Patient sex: M
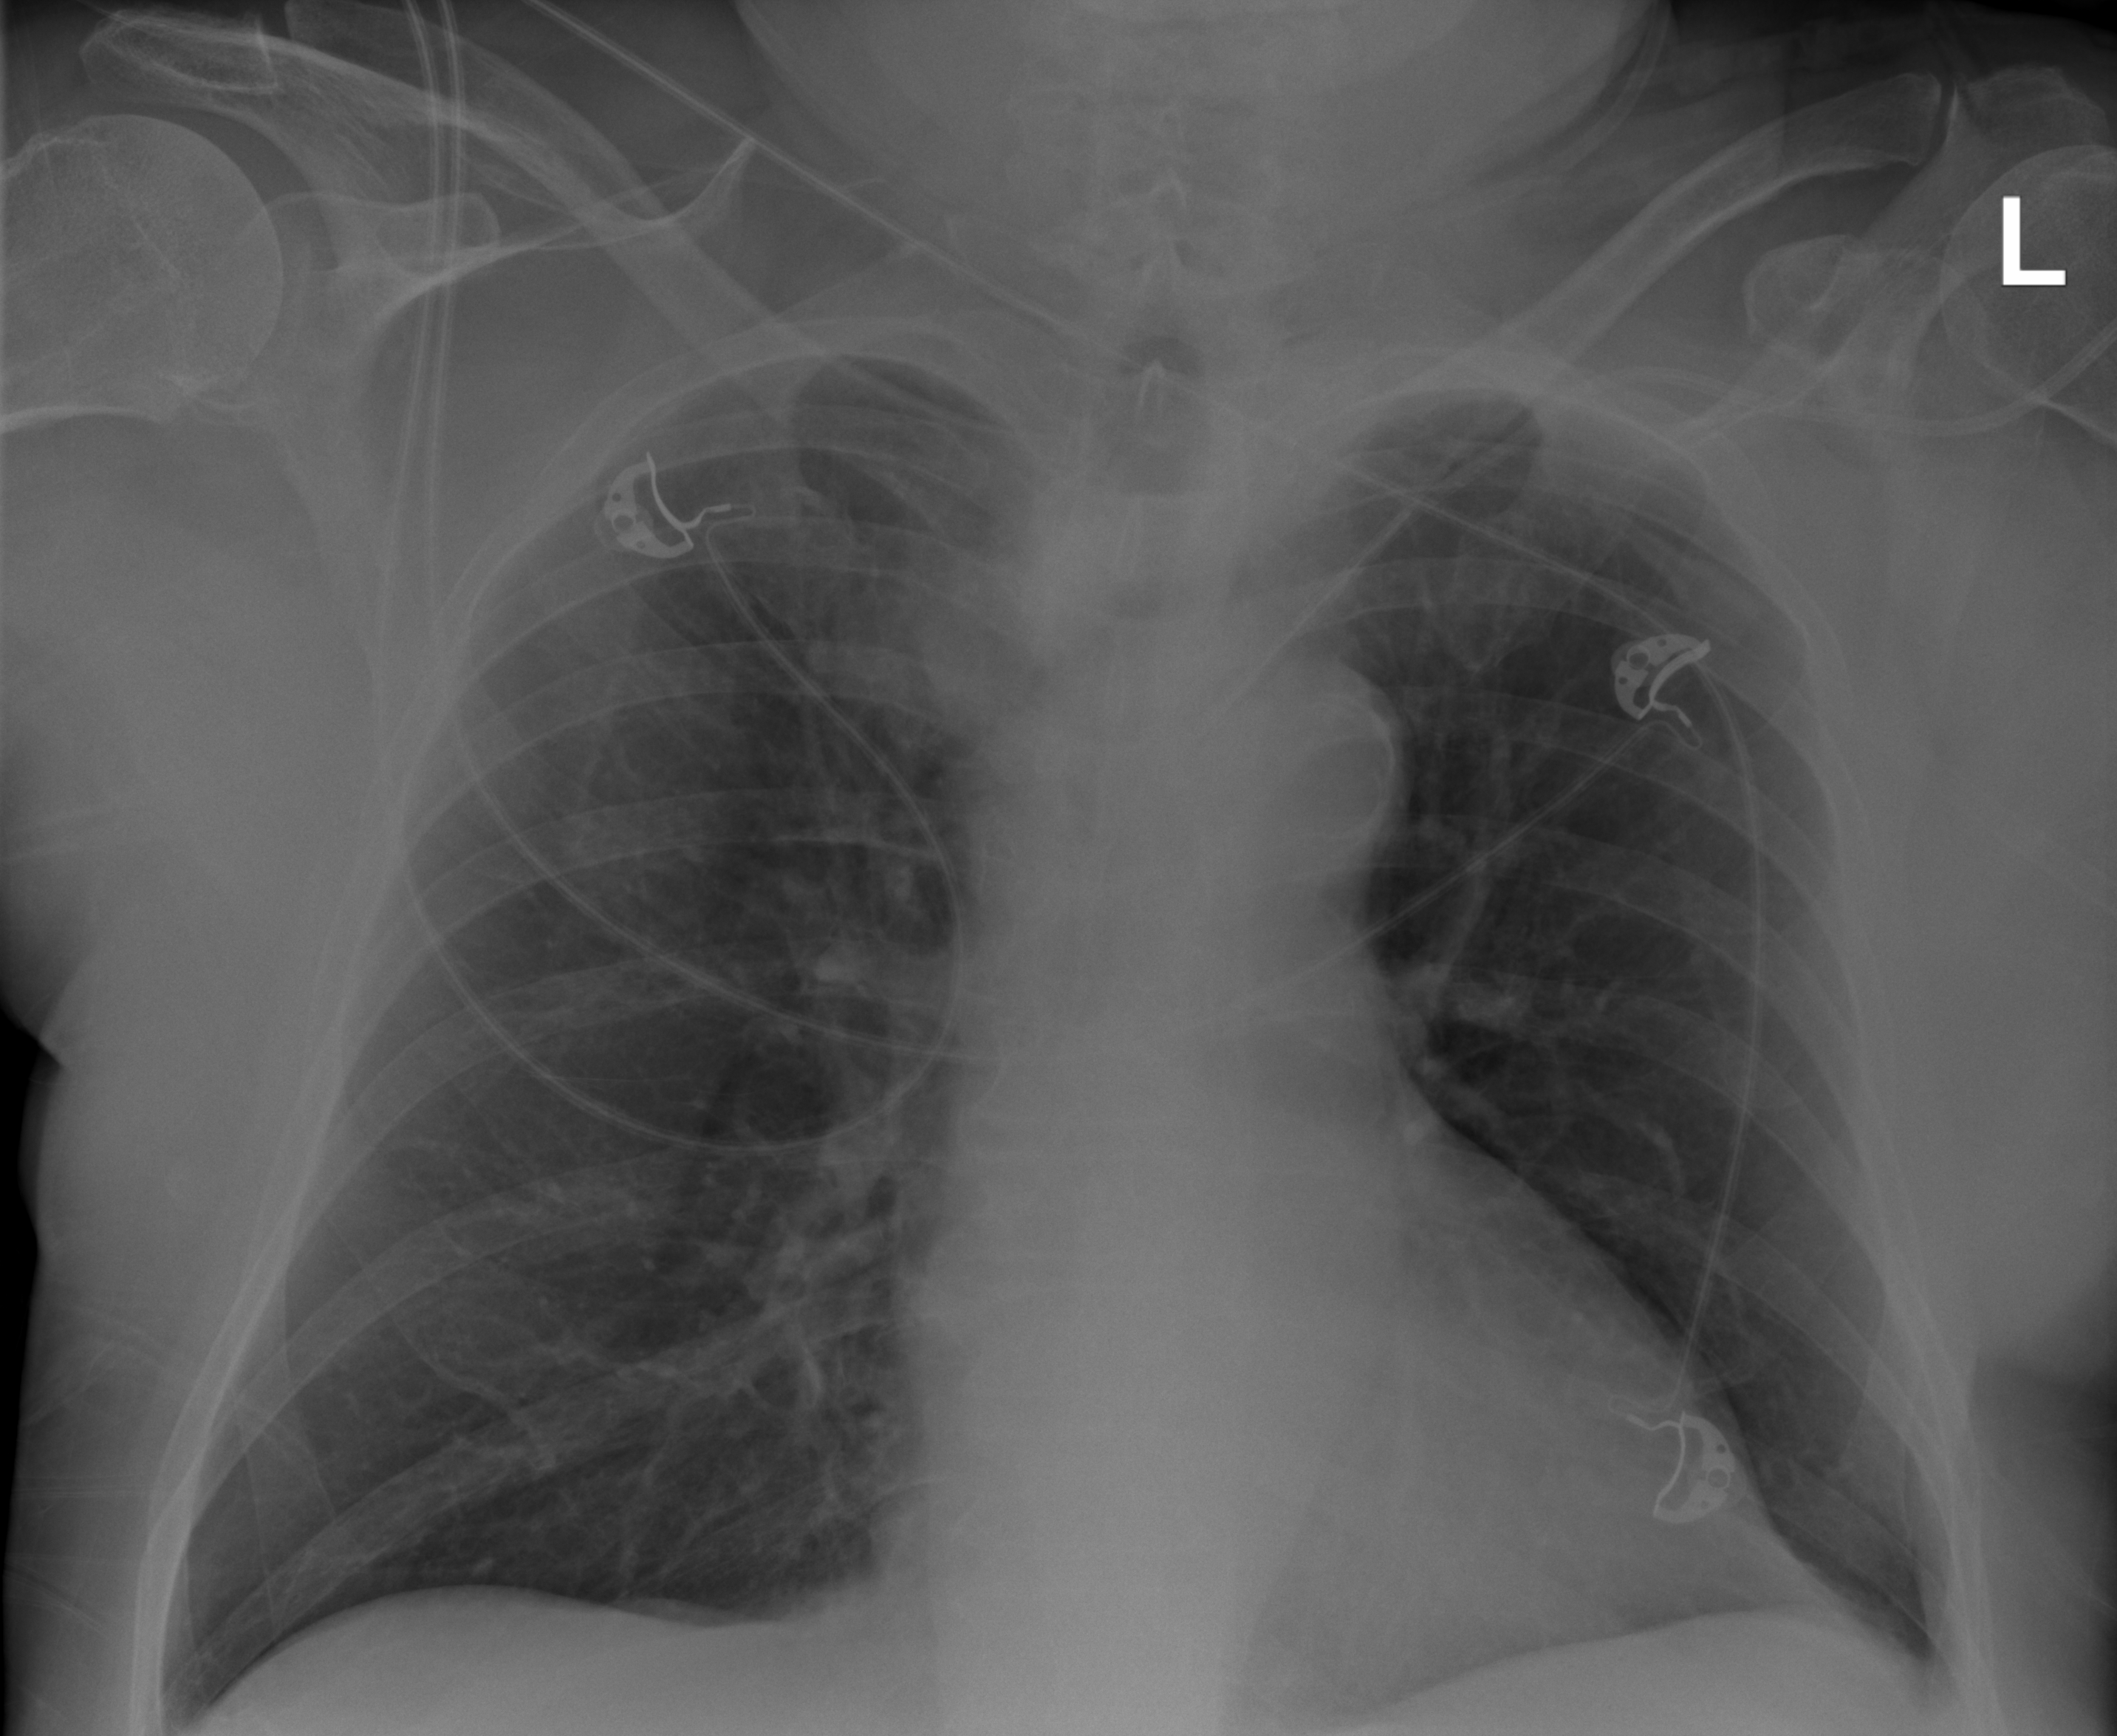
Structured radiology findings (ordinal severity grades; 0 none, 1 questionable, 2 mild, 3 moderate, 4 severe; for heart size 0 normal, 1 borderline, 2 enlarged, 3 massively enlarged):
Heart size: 0
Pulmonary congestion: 0
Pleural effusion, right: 0
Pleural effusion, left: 2
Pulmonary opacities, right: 0
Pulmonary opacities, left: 0
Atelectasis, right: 2
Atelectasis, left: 2